Current action and preconditions to check: trajectory_clear

Your task: For each precondition in the list above, predict whether it will hold at this action.

Consider the current scene as observed from the mobile robot's camera, and analyze the predicted future states of all dynamic agents (e.g., people, animals, vehicles, or any moving entities) within the NEXT SECOND.

IMPORTANT: Only answer "very likely" if you are absolutely certain—based on strong, clear evidence—that a dynamic agent will violate the precondition in the predicted future state. Do NOT answer "very likely" for unlikely, ambiguous, or low-probability risks.

Ask yourself for each precondition: Is there a high probability, with clear and convincing evidence, that the predicted future states of any dynamic agent will interfere with the predicted future state of the currently executing action within the NEXT SECOND, causing that precondition to fail?

Assess the risk level based on these predictions. Use "likely" or "very likely" if motions create a clear risk of interference.

Use "neutral" or "improbable" if agents are nearby but their predicted paths are clearly diverging or non-conflicting.

Failure Risk Categories: "very improbable", "improbable", "neutral", "likely", "very likely"

Answer Format: Output ONLY the probability_of_failure value from these categories: "very improbable", "improbable", "neutral", "likely", "very likely"

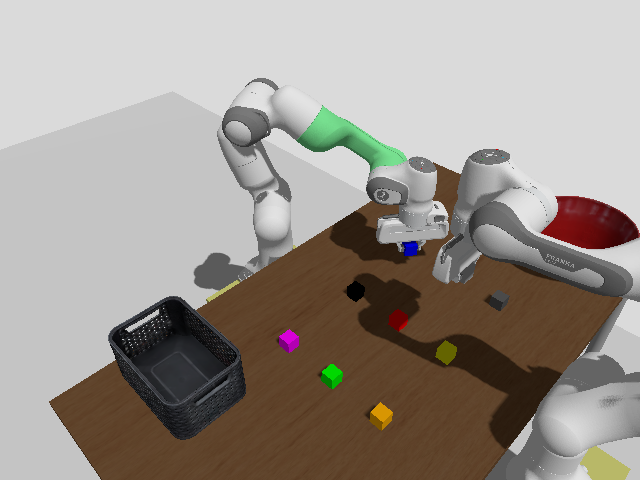

Answer: very improbable